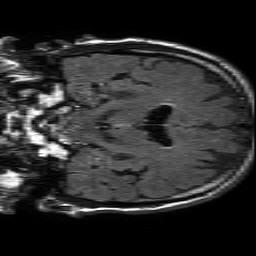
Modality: FLAIR
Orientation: coronal
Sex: male
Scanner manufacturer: philips
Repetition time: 11 s
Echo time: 0.125 s